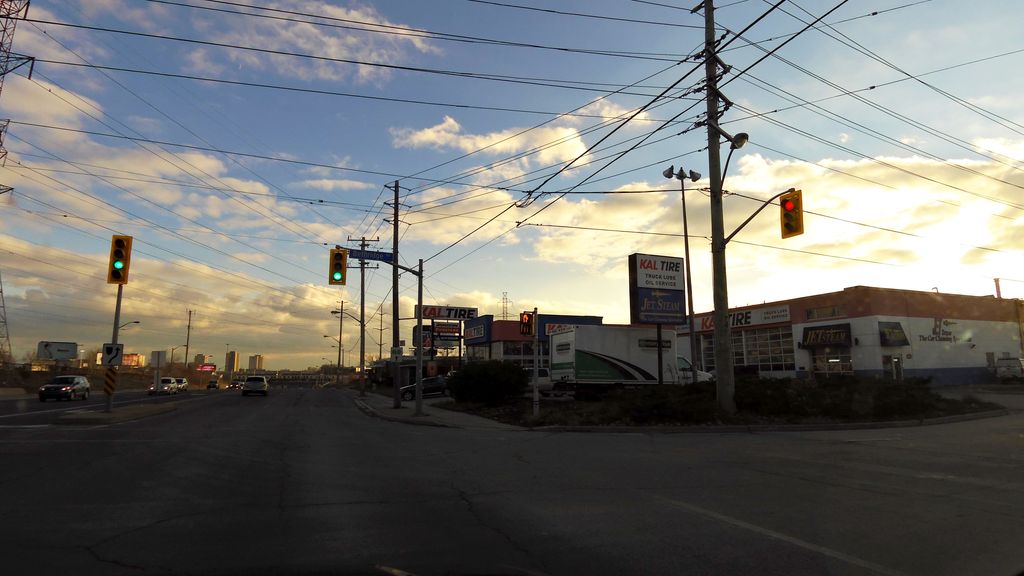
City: toronto